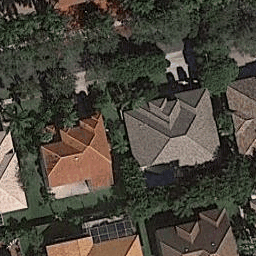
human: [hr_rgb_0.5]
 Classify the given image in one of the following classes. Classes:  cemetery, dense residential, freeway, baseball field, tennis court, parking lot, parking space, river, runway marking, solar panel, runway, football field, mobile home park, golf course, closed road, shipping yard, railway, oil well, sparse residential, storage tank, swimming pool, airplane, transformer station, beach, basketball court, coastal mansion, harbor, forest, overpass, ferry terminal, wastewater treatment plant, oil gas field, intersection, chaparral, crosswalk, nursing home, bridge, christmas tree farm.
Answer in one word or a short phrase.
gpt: coastal mansion